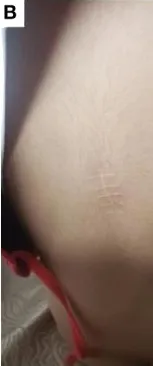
(B) After two years of sirolimus treatment, the lesion regressed completely.
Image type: medical_photograph (skin_photograph)